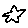
Label: star